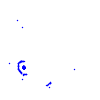
Particle: kaon